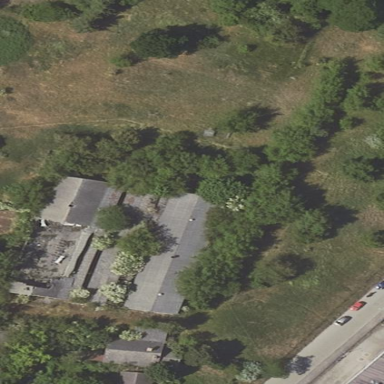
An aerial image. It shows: Stable.